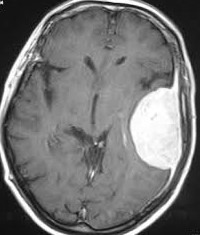
Label: meningioma